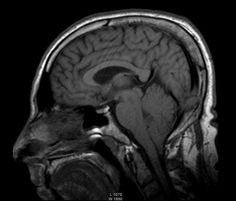
Label: notumor